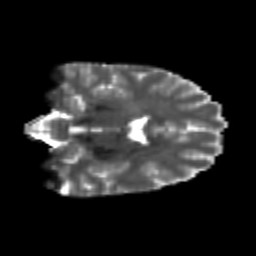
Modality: T2w
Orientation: coronal
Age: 24
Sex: female
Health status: healthy
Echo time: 0.074 s